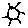
Label: sun